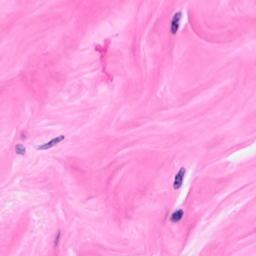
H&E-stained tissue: Breast